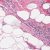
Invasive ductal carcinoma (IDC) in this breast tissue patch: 1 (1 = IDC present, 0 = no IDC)